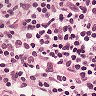
Metastatic tissue present: no